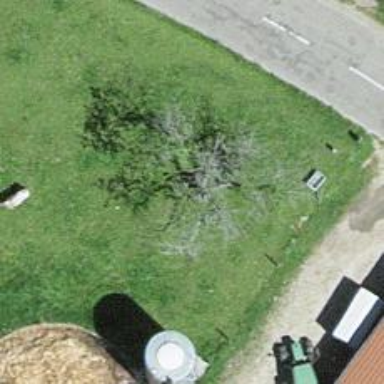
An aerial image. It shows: Single tag "natural: tree."